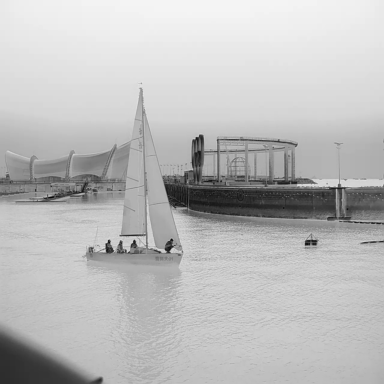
There is a sailboat in the infrared image.